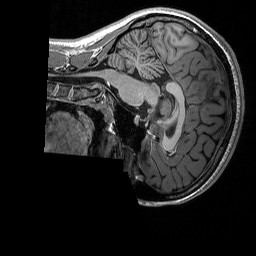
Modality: T1w
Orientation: sagittal
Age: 18
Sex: female
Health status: healthy
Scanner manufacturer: siemens
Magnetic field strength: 3 T
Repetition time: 2.3 s
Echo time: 0.00298 s